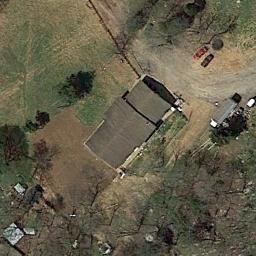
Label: sparse_residential